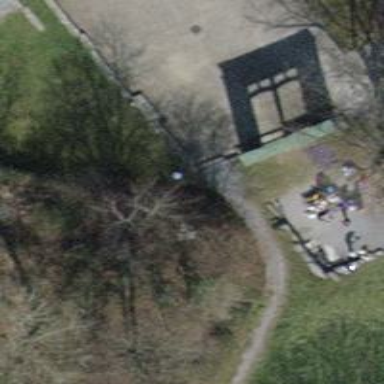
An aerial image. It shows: Picnic site popular for tourists.